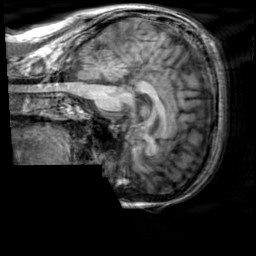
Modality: T1w
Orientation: sagittal
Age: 54
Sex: male